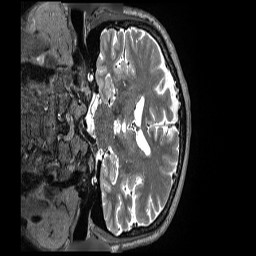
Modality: T2w
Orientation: coronal
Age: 69
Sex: female